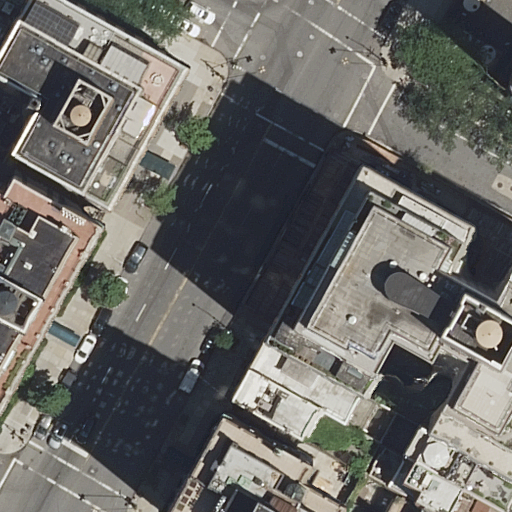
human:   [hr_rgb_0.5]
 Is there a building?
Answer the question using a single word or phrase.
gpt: yes

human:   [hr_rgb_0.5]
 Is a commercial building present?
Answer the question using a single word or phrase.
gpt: no

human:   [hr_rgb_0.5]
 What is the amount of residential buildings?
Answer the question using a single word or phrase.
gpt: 11

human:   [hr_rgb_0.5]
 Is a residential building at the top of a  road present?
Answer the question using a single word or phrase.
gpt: yes

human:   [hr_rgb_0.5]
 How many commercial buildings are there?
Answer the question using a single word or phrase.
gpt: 0

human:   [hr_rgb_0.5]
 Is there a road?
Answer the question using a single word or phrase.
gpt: yes

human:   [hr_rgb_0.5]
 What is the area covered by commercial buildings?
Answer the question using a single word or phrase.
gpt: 0m2

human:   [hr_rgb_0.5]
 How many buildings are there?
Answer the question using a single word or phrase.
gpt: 11

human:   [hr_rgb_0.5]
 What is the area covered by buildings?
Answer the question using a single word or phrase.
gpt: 3211m2

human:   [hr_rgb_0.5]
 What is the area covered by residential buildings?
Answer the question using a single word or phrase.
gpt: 3211m2

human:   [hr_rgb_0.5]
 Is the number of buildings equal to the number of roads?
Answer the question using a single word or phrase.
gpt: no

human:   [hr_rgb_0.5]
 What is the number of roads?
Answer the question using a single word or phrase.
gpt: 18

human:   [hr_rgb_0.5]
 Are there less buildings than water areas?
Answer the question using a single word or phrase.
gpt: no

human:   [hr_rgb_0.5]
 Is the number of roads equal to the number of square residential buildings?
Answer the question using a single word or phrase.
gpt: no

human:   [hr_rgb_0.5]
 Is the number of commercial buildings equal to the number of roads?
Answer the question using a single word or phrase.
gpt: no

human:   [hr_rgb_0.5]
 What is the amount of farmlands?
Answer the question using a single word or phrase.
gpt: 0

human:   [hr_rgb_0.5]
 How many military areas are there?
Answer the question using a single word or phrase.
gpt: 0

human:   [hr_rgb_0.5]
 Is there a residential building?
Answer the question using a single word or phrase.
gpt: yes

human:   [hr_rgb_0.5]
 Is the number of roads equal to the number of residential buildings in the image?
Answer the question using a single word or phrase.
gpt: no

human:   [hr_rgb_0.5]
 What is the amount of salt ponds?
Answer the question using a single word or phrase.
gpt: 0

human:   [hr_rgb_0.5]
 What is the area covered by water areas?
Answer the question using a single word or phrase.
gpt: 0m2

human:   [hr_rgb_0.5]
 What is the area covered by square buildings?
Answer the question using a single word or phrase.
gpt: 0m2

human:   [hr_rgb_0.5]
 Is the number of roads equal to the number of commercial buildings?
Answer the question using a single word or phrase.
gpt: no

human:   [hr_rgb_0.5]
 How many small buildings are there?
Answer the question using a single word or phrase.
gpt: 4

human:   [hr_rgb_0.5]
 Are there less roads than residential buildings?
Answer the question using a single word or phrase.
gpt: no

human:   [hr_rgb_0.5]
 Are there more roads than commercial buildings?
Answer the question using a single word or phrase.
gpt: yes

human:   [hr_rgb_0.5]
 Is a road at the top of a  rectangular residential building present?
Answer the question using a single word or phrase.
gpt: yes

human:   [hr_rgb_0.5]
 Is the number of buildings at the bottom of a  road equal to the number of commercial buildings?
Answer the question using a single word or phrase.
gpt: no

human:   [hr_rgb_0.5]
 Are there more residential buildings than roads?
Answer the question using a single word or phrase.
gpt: no

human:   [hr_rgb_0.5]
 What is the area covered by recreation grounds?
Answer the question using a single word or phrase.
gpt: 0m2

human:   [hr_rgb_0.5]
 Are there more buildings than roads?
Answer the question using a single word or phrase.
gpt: no

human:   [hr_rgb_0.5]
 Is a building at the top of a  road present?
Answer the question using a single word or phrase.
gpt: yes

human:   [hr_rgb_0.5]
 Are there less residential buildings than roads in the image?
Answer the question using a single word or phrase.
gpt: yes

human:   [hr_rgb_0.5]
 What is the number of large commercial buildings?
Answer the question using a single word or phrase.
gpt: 0

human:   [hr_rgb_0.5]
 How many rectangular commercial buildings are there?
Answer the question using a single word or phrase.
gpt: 0

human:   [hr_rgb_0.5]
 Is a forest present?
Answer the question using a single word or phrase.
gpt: no

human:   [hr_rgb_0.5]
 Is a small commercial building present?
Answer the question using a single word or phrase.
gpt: no

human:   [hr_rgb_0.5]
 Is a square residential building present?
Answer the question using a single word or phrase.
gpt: no

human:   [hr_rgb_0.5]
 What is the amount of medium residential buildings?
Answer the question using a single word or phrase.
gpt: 5

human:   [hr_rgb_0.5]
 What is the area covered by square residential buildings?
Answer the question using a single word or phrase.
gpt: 0m2

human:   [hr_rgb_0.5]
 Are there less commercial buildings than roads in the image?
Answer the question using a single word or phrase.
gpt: yes

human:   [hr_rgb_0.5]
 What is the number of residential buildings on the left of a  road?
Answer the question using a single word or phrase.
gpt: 7

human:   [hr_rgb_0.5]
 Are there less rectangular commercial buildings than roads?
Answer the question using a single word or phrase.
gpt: yes

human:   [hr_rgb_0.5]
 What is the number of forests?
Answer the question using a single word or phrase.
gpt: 0

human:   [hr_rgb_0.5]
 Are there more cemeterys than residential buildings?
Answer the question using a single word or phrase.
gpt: no

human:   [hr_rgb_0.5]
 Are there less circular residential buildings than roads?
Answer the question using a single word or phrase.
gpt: yes

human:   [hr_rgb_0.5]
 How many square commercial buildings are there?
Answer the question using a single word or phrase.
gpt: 0

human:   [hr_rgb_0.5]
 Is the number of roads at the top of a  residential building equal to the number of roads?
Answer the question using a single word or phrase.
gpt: no

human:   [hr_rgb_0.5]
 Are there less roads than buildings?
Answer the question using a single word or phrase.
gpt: no

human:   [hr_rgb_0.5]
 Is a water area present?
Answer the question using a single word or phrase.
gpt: no

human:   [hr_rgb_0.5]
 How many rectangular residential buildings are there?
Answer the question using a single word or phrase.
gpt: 9

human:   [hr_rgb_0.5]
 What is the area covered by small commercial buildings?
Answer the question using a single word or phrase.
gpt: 0m2

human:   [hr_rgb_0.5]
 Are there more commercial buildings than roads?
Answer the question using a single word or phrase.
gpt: no

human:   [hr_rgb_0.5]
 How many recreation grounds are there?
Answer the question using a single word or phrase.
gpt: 0

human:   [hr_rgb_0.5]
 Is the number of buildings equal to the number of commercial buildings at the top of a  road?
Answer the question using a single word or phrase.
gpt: no

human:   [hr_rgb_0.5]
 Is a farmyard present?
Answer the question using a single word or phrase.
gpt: no

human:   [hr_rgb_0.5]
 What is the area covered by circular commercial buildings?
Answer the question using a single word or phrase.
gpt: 0m2

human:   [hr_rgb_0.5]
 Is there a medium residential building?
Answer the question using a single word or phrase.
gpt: yes

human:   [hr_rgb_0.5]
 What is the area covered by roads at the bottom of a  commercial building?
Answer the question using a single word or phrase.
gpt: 0m2

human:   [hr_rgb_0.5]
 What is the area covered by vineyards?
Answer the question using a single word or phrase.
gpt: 0m2

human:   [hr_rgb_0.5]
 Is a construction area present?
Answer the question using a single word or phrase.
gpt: no

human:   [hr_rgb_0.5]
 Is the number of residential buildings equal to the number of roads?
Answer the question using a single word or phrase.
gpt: no

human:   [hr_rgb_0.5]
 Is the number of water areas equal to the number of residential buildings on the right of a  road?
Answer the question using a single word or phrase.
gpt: no

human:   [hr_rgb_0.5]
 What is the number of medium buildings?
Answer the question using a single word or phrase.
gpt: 5